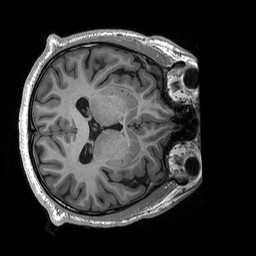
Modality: T1w
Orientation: axial
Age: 21
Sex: male
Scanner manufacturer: siemens
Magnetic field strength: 3 T
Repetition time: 2.53 s
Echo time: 0.00227 s